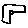
Label: hexagon